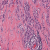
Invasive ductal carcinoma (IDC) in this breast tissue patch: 1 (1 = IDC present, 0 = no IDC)